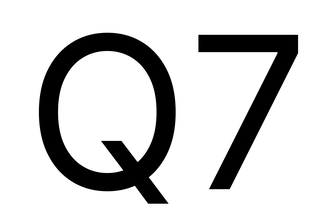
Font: Inter_Regular